Interaction volume radius: 5 \u00c5
Interaction volume height: 45 \u00c5
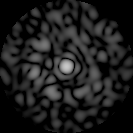
Disorder parameter: 0.809